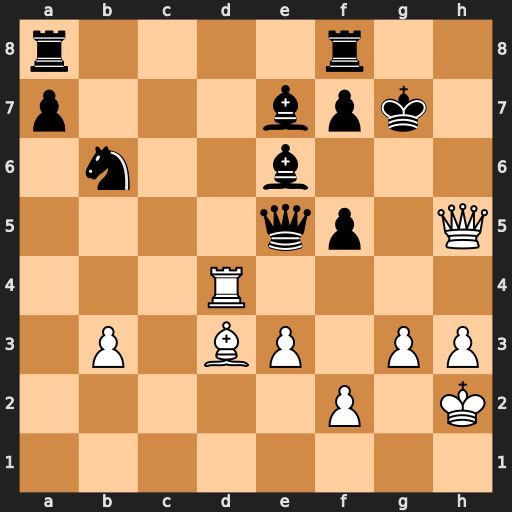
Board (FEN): r4r2/p3bpk1/1n2b3/4qp1Q/3R4/1P1BP1PP/5P1K/8
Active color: w
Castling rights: -
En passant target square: -
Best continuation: Rg4+ fxg4 Qh7+ Kf6 Qh6#